Aerial crown-view tile of a tropical tree (Barro Colorado Island, Panama), acquired 20250512:
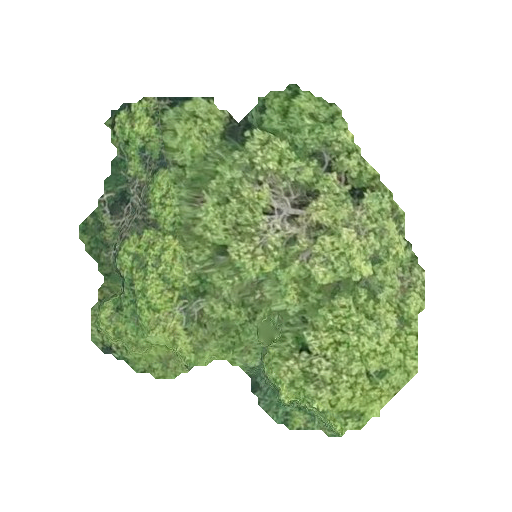
Species: Aspidosperma desmanthum
GBIF accepted scientific name: Aspidosperma desmanthum
Crown area: 126.194 m²